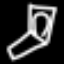
Label: chair